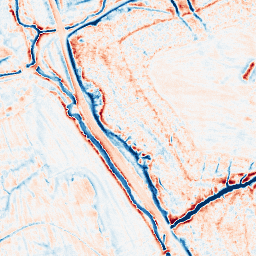
Category: edge_preserving
Decomposition family: anisotropic_diffusion
Decomposition parameters: iterations: 20
kappa: 30
gamma: 0.2
Upsampling method: sinc_hamming
Upsampling parameters: scale: 2
kernel_size: 16
Upsampling scale: 2